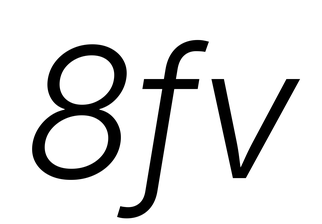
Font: Inter-Italic_Light_Italic